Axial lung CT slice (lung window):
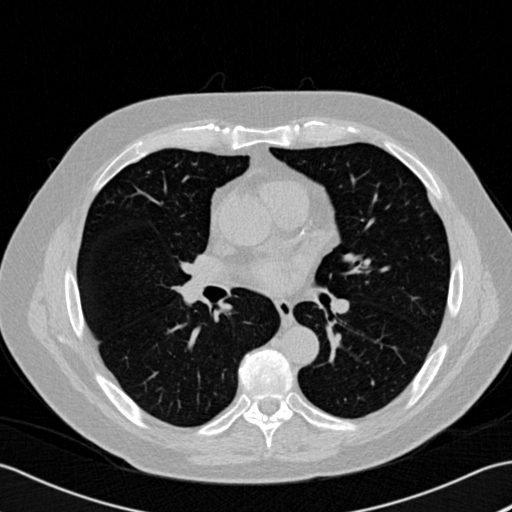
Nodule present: no